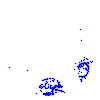
Particle: pion